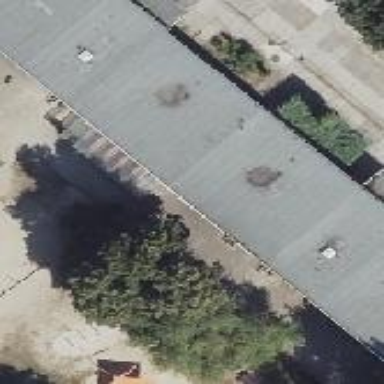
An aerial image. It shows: Flat-roofed kindergarten building.